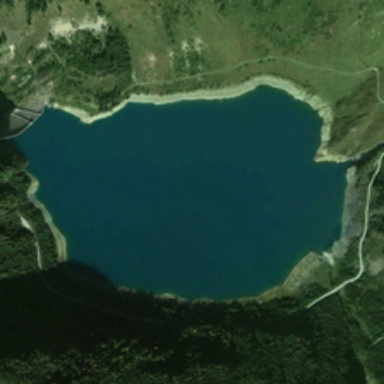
The pond is full of trees .